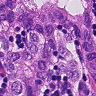
Metastatic tissue present: yes